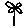
Label: flower